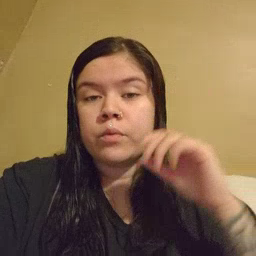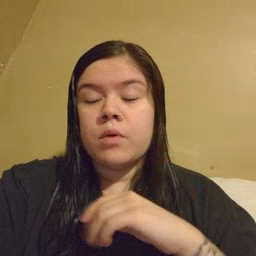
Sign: balloon